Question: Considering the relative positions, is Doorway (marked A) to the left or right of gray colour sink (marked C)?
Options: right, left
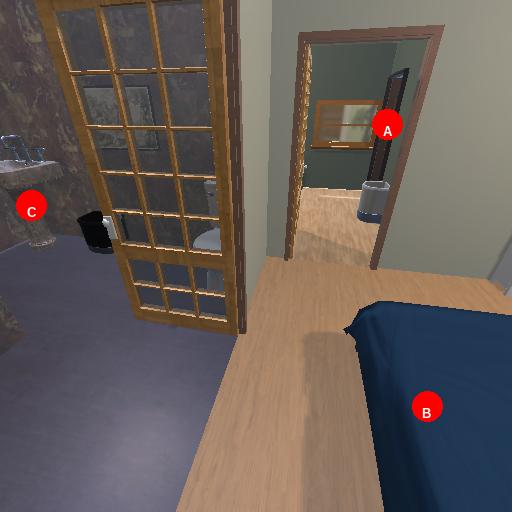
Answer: right